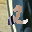
Label: 2